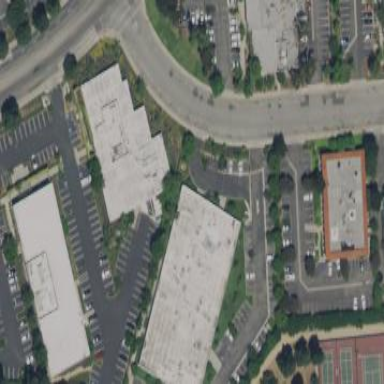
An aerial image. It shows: Commercial building.